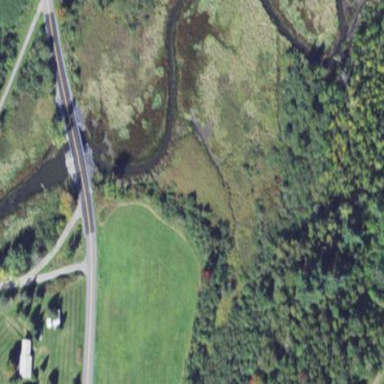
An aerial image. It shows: Reedbed wetland area.